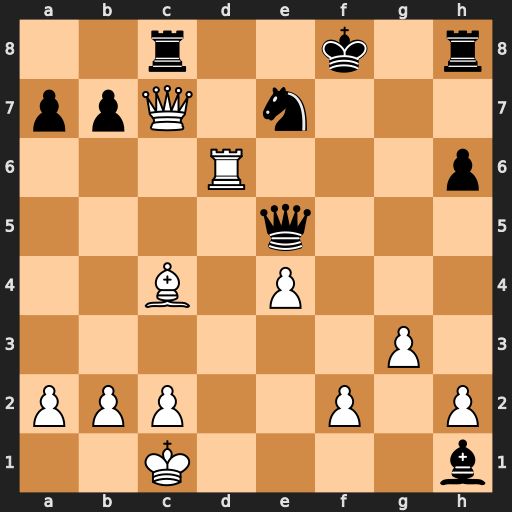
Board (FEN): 2r2k1r/ppQ1n3/3R3p/4q3/2B1P3/6P1/PPP2P1P/2K4b
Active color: w
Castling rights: -
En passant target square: -
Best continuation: Rd8+ Rxd8 Qxe5